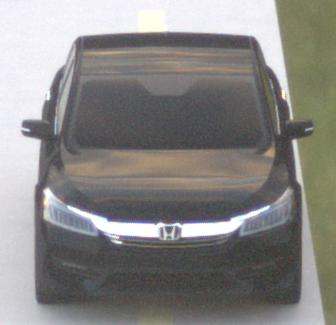
Make: Honda
Model: Accord Hybrid
Detailed model: 9. Generation
Model produced from: 2015
Model produced until: 2019
Doors: 4
Color: black
Road condition: dry road
Daytime: sunrise or sunset
Contrast: low contrast